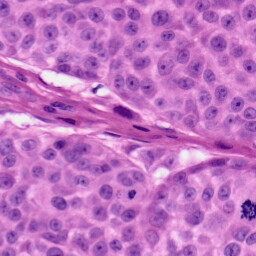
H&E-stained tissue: Skin